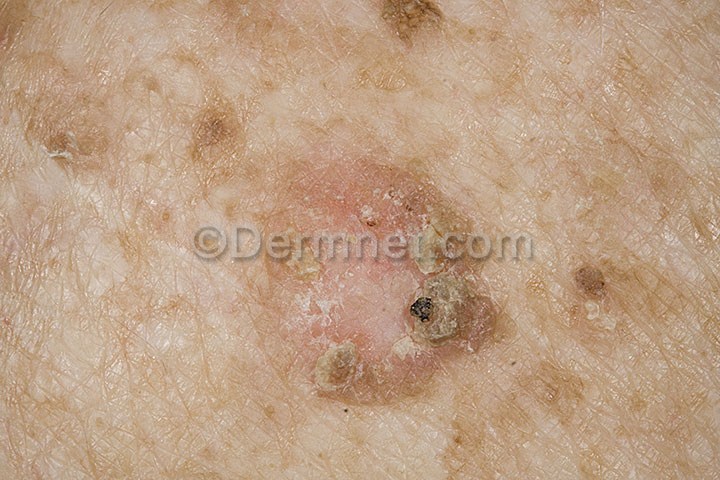
Disease: Seborrheic Keratoses and other Benign Tumors